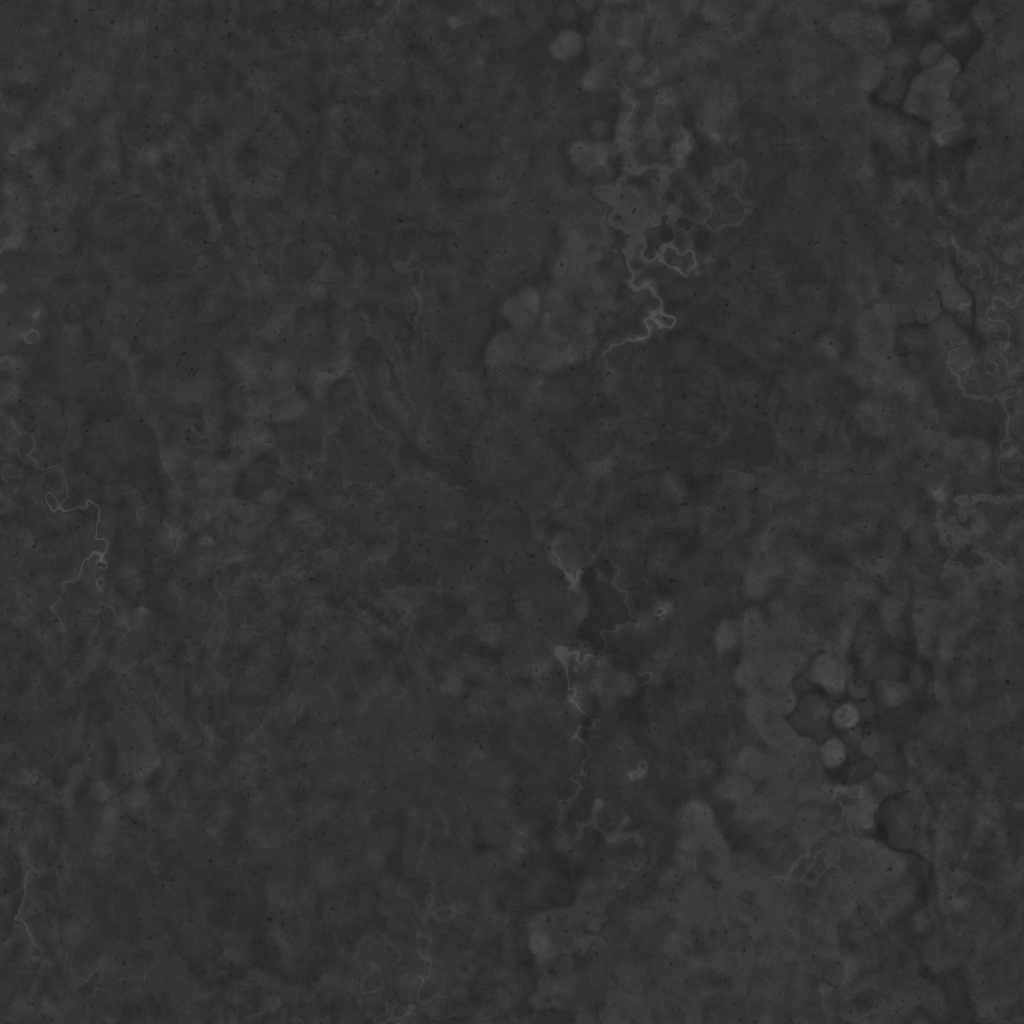
Texture map type: Roughness